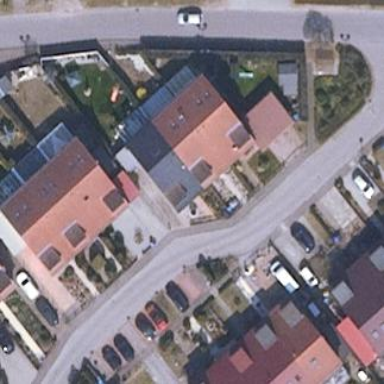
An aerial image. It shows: Terrace building.